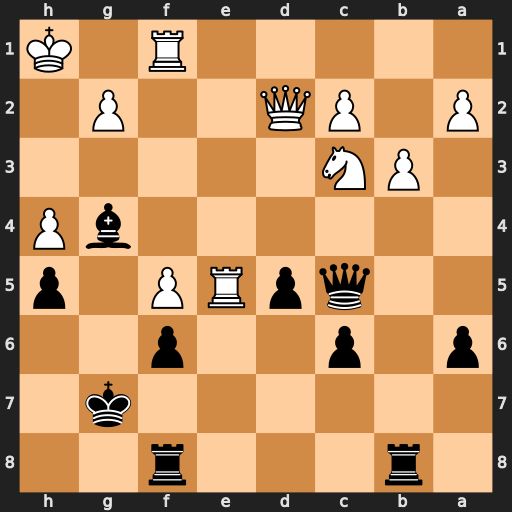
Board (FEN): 1r3r2/6k1/p1p2p2/2qpRP1p/6bP/1PN5/P1PQ2P1/5R1K
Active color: b
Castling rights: -
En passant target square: -
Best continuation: fxe5 Qg5+ Kf7